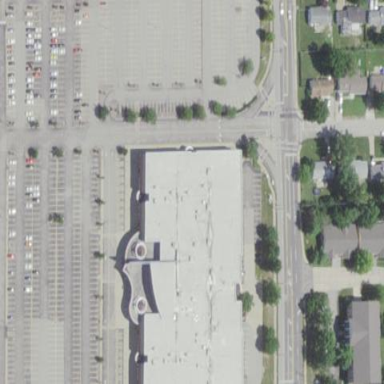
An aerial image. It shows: Cinema building.